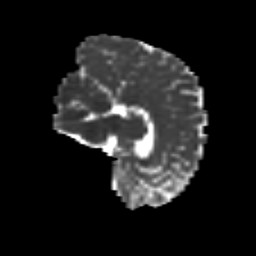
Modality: MD
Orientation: sagittal
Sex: male
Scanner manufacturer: siemens
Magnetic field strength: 3 T
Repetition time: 5 s
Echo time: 0.071 s